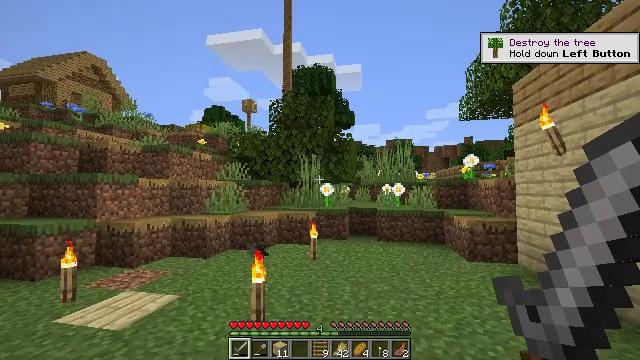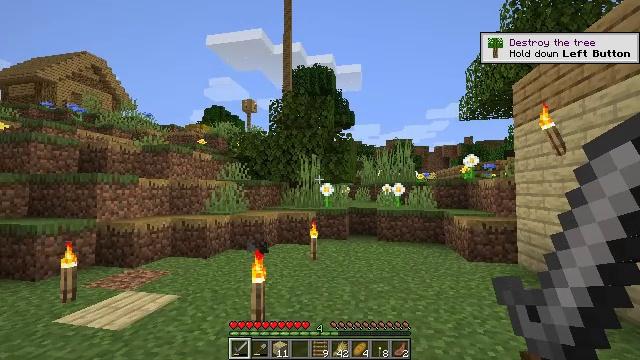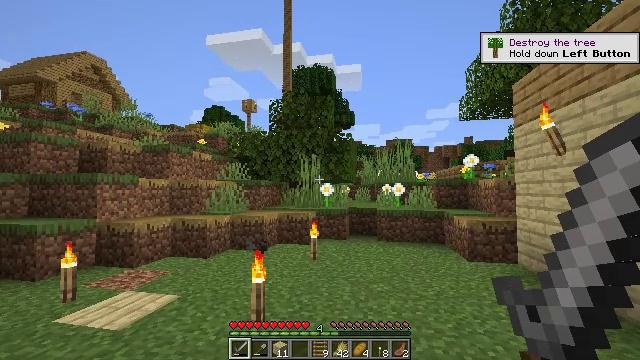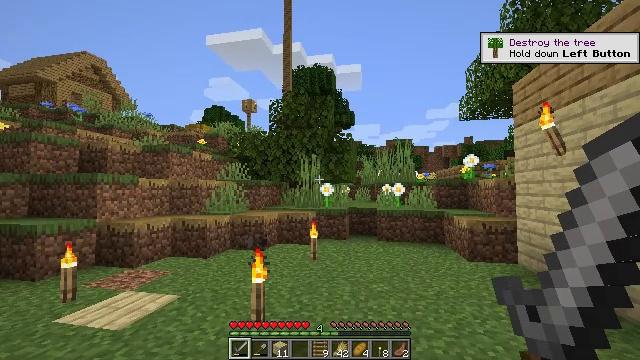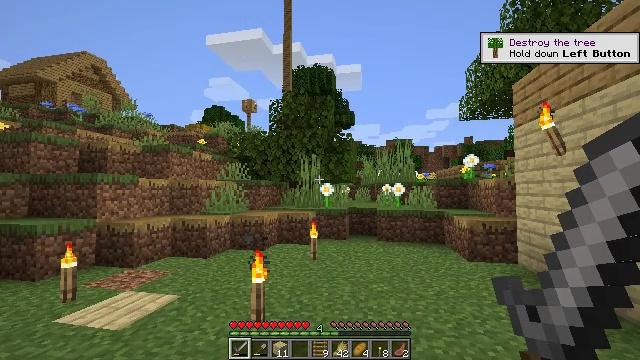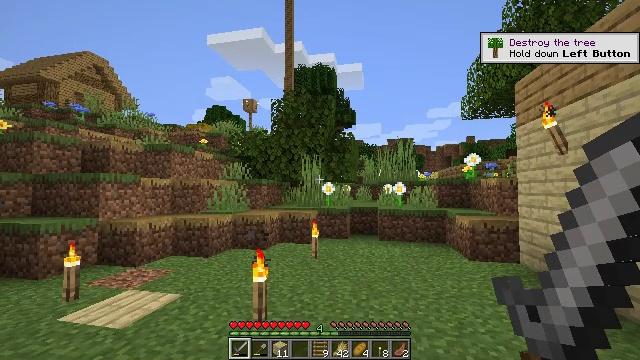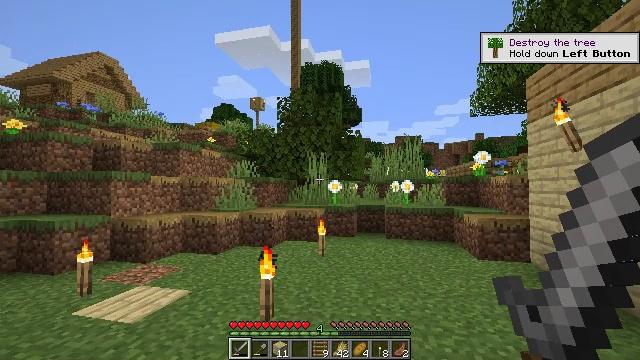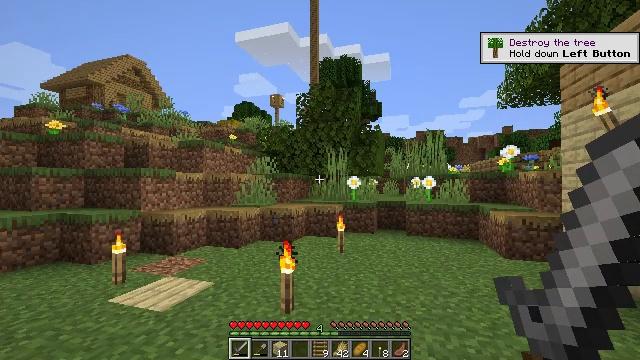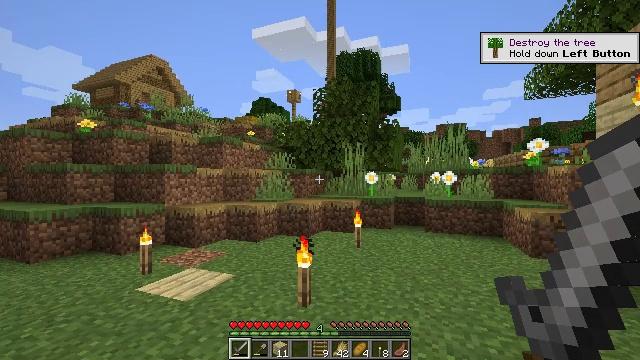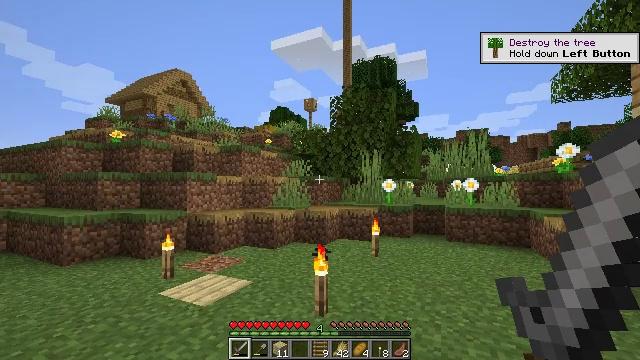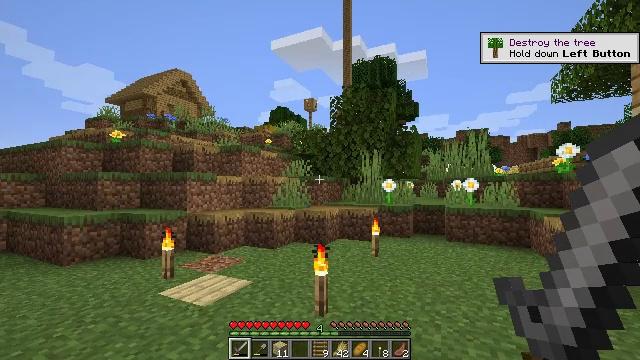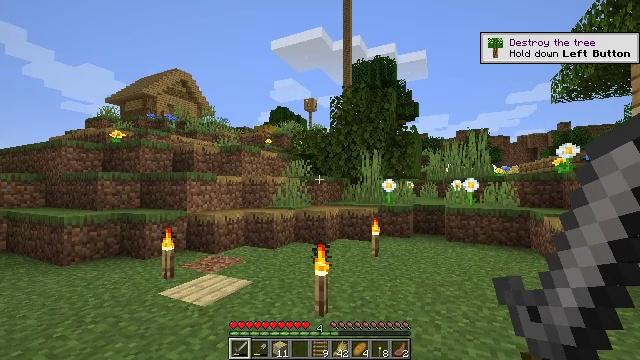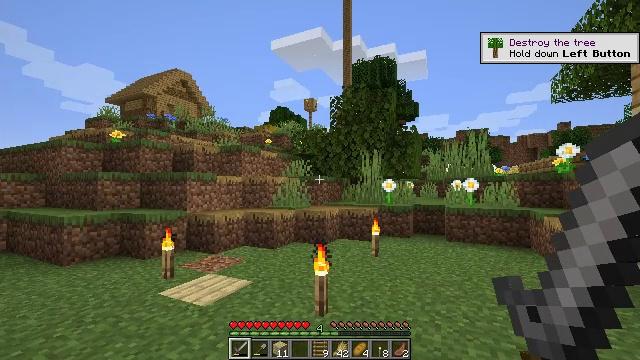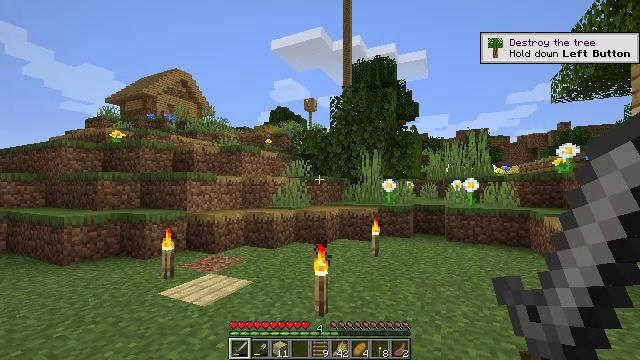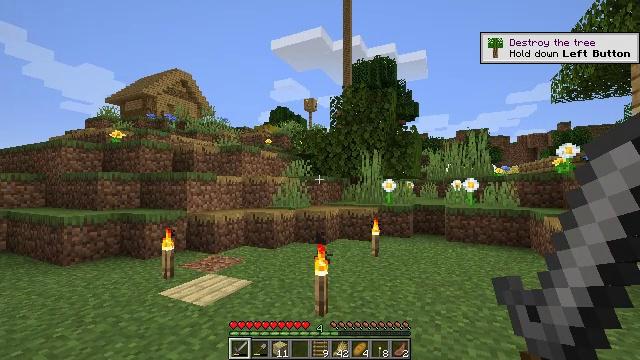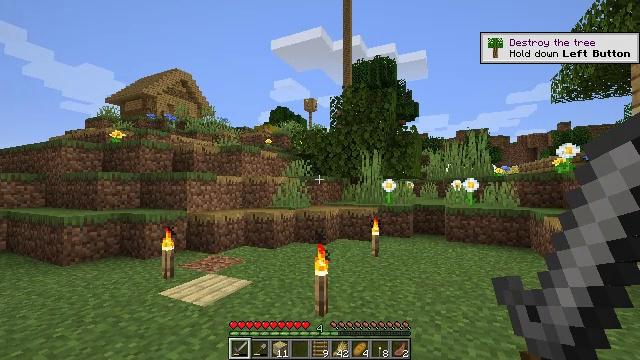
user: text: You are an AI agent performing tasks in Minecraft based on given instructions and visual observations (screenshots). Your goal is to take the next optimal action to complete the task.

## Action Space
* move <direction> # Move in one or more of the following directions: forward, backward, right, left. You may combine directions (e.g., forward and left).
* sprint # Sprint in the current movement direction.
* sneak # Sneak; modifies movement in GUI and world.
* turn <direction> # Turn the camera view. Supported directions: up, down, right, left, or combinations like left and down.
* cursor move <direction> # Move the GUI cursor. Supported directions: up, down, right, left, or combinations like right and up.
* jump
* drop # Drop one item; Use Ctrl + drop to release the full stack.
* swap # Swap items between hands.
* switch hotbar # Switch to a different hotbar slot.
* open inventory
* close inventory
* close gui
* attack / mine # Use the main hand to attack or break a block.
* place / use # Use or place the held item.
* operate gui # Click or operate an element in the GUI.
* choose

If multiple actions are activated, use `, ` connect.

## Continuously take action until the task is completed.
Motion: motion action
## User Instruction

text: Attack the oak planks to recycle it.
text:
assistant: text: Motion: sprint
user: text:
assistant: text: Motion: sprint
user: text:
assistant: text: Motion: sprint
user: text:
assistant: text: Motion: sprint
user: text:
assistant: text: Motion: sprint
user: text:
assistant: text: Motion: sprint, turn left
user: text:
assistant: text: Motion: sprint, turn left
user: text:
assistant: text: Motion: sprint, turn left and down
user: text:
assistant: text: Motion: sprint, turn left and up
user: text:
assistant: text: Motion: no_op
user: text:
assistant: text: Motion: no_op
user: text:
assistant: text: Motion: no_op
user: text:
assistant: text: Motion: no_op
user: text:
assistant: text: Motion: no_op
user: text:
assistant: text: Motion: no_op
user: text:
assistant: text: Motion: sprint, turn up
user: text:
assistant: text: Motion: sprint, turn right
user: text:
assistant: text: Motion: sprint, turn right
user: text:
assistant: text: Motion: sprint
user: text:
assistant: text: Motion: sprint
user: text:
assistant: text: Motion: sprint
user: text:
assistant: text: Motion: sprint
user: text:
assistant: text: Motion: sprint
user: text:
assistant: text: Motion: sprint, turn left
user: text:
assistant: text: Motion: move forward, sprint
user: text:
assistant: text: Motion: move forward, sprint
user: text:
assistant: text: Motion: move forward, sprint
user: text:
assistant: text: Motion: move forward, sprint
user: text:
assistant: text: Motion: move forward, sprint
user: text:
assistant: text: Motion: move forward, sprint